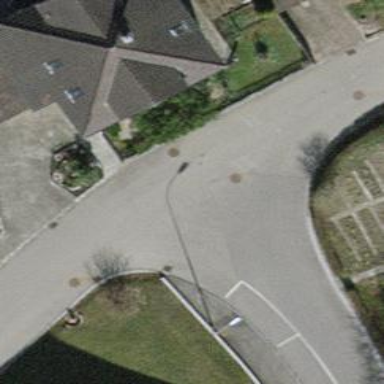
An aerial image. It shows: Residential road with asphalt surface and no sidewalks.